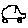
Label: car